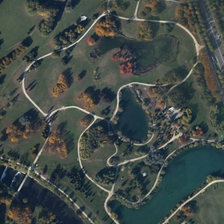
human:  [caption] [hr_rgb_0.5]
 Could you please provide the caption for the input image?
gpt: there are trees, a lake, road, path and grassland .

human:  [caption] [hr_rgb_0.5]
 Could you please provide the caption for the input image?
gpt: there are trees, a lake, road, path and grassland .

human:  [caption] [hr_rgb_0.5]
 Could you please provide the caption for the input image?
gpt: many trees and two ponds are in a park near a road .

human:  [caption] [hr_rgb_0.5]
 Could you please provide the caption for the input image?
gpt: many trees and two ponds are in a park near a road .

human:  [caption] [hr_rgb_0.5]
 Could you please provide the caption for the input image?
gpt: it is green and orange trees and grassland, blue-green lake and gray road, cream-colored path .